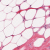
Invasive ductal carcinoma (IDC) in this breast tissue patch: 0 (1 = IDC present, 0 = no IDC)